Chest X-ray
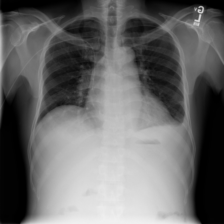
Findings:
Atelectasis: negative
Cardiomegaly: negative
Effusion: negative
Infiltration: negative
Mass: negative
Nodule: negative
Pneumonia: negative
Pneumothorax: negative
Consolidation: negative
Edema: negative
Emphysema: negative
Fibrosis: negative
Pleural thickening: negative
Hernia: negative